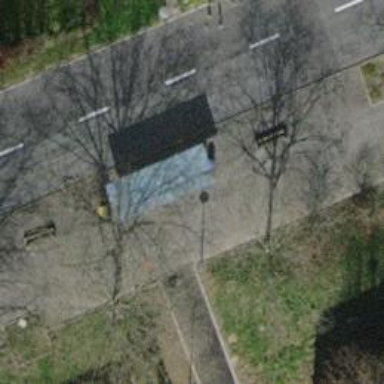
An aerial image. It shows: Bus stop with shelter. It is platform for public transport.